Question: I'm a complete noob when it comes to C++ and I've been hacking away on <URL>. When I include the header for XInput there are two options:
1. XInput
and
1. Xinput
Further, in order to use XInput I need to include 'windows.h'. All the examples I've seen use the following syntax:
'''
#include <windows.h>
'''
But the auto complete in Visual C++ Express 2010 inserts
'''
#include <Windows.h>
'''

In the case of XInput/Xinput it seems that case-sensitivity matters but in the case on Windows.h it does not seem to matter.
Does case-sensitivity matter when including header files? Is there some logic to this?
Is the XInput difference simply a matter of there being a header for something called 'XInput' and another something called 'Xinput'?
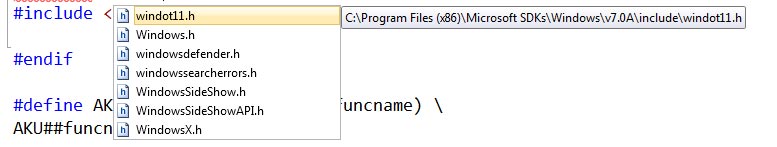
Answer: Case sensitivity in header names and include directives is implementation defined. Generally it works out to whether the platform you're building on is case sensitive or not.
I'd have to test to make sure, but I suspect that if you type any variety of 'xinput.h' it will find the the one that occurs first in the header search paths, even if the file that occurs later in the search paths is a better match in terms of case. This would be quite unintuitive from the perspective of a developer not familiar with these issues, because it would mean that you could use one of those auto-completions, and VS would then include the file selected.
It's also possible that VS is smarter than that and will search for the best case match.